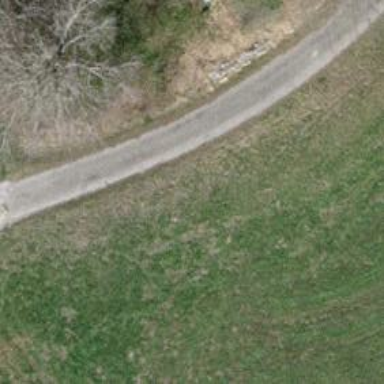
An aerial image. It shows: Track with pebblestone surface. The track type is grade2.